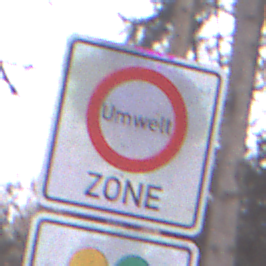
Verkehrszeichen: BeginnUmweltzone
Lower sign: FreistellungVomVerkehrsverbot2
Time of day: Midday
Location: Outdoor (Nature)
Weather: Overcast
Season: Autumn
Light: Natural